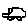
Label: car